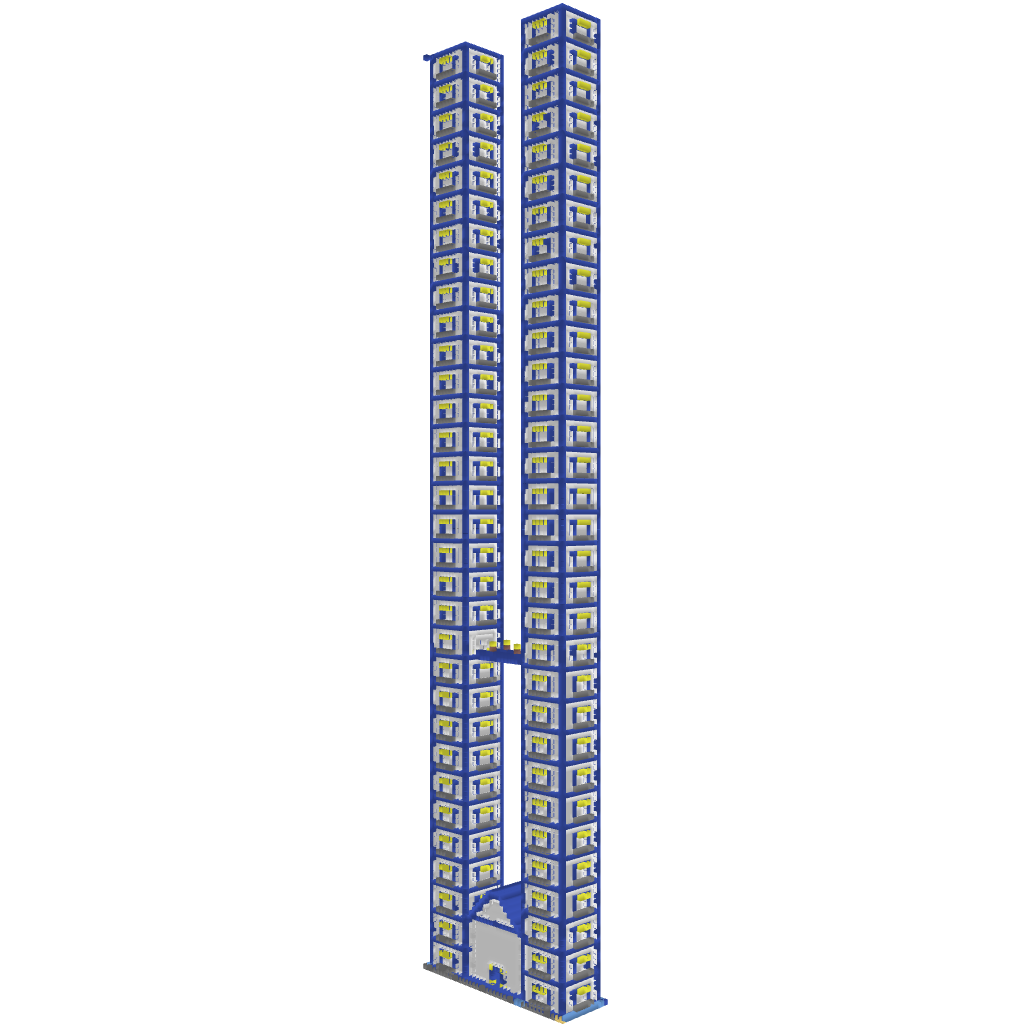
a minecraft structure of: skyscraper high quality